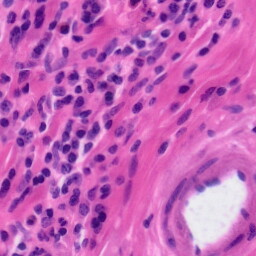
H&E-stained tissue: Tonsil